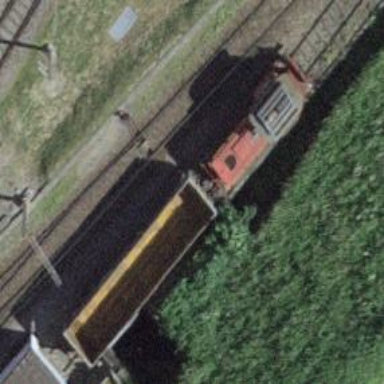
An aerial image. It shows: Railway switch.